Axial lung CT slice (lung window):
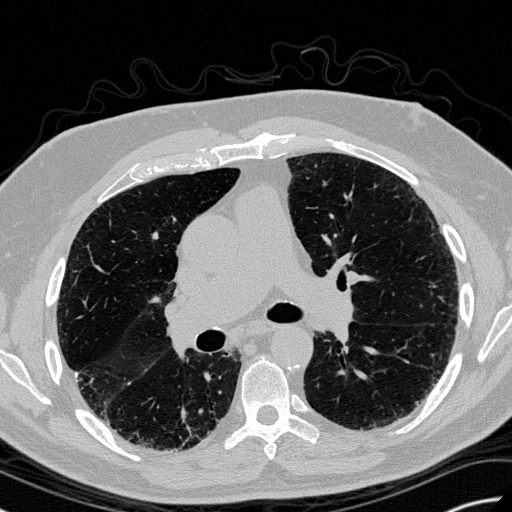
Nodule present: no